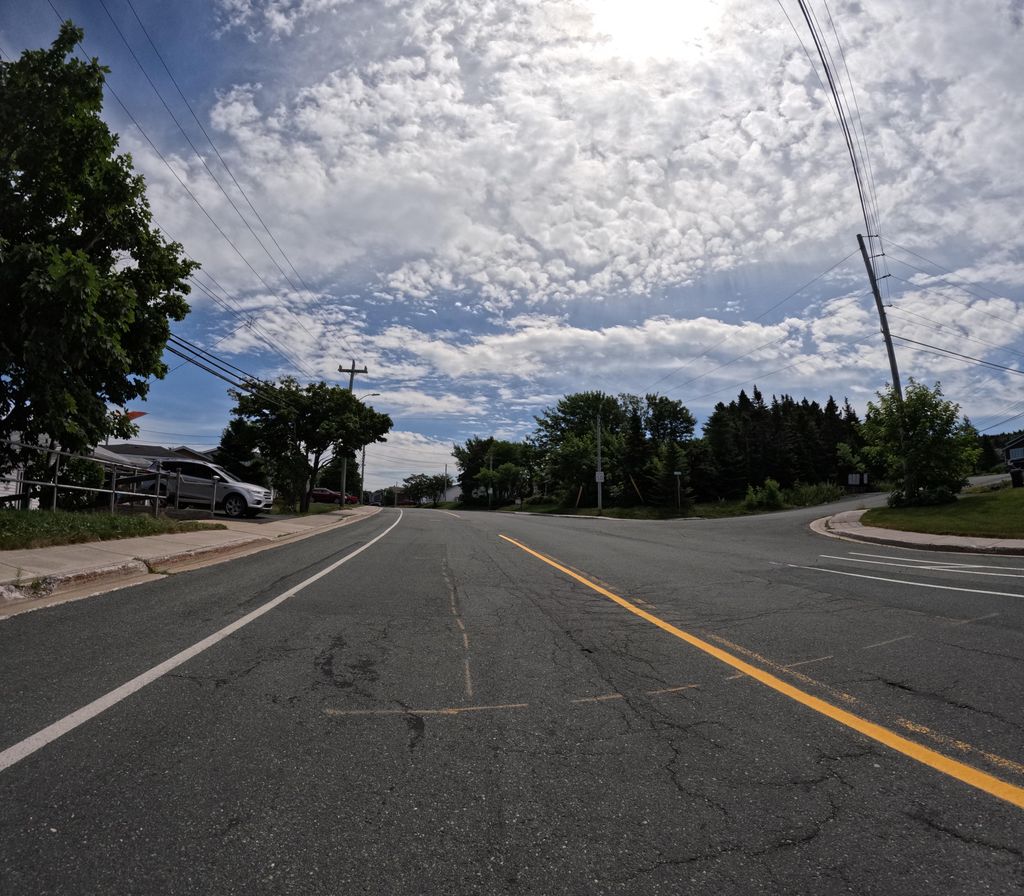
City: st_johns